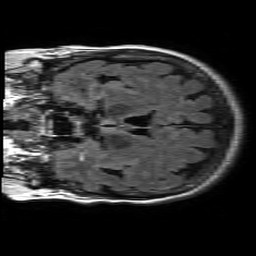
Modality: FLAIR
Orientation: coronal
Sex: female
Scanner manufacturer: philips
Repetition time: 11 s
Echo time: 0.125 s